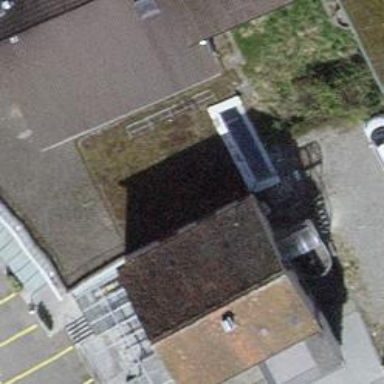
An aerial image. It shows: Café that also functions as bakery.